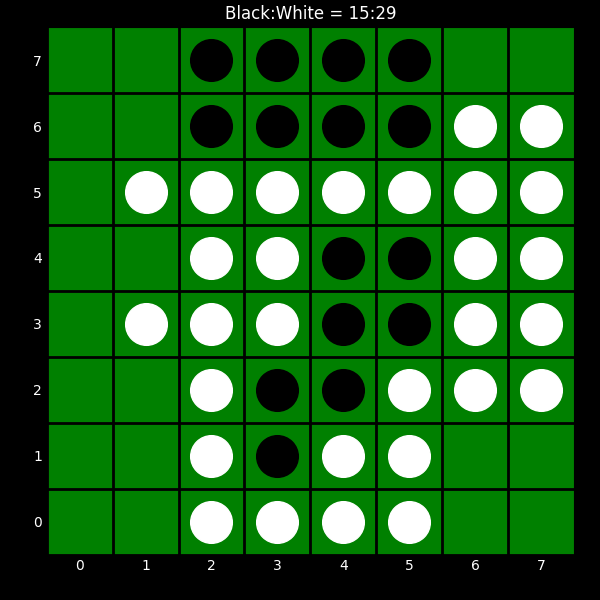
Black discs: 15
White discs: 29